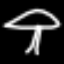
Label: mushroom